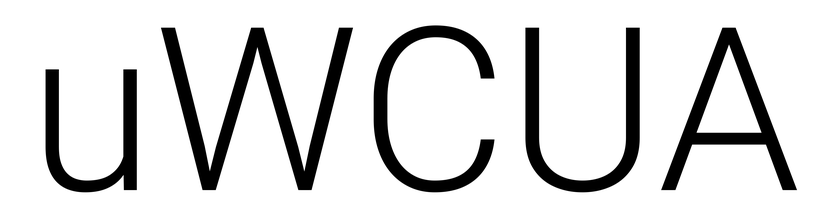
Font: Roboto_Light